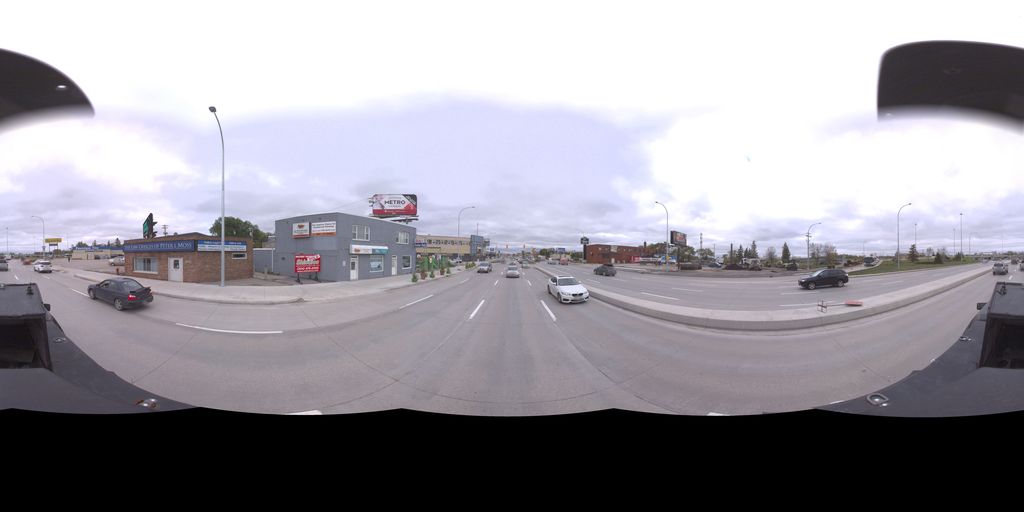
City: winnipeg